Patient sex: M
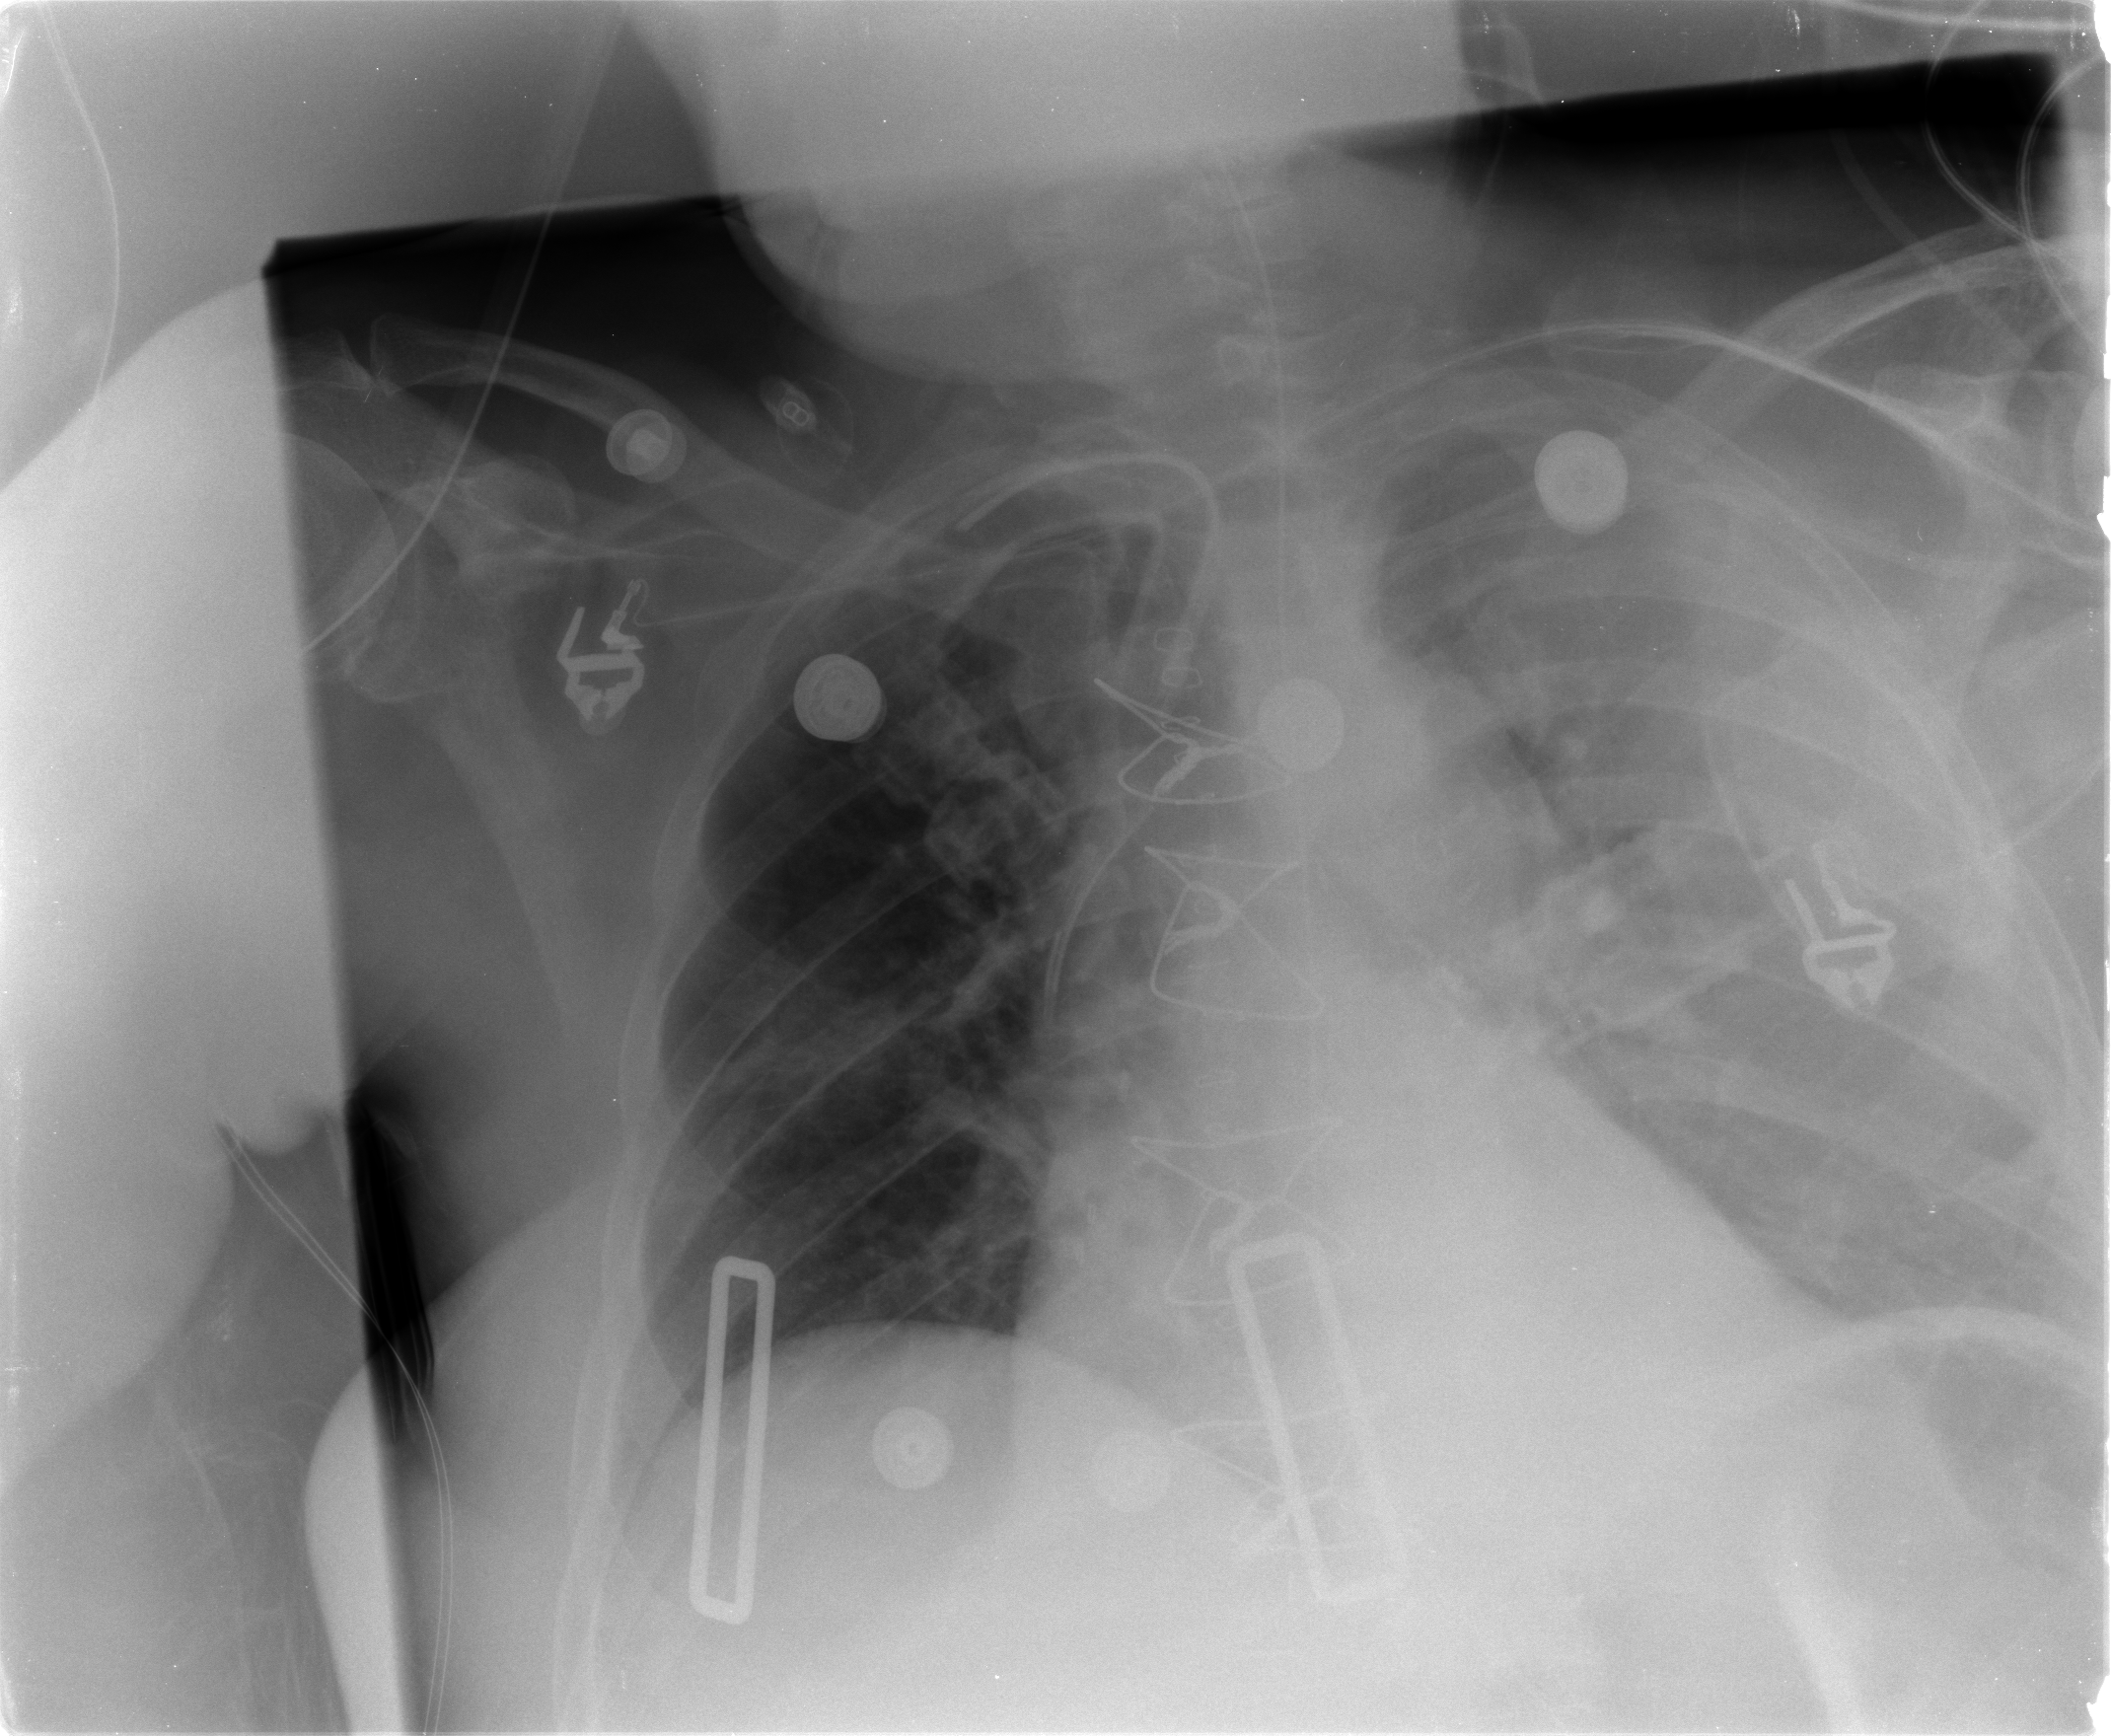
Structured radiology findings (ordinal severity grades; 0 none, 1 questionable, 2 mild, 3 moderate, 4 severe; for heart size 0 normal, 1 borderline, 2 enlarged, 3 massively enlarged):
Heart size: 0
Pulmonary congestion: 0
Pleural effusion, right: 0
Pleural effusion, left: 3
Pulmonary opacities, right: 1
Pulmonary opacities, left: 0
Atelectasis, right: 0
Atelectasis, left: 2